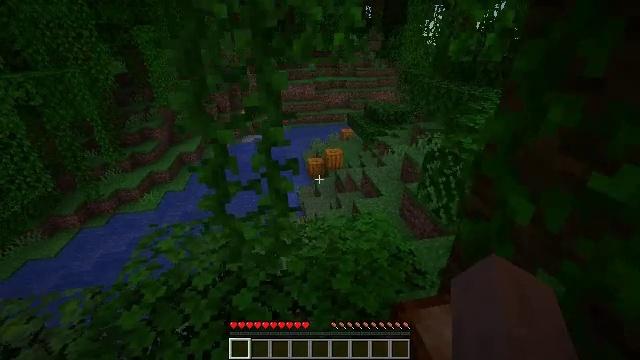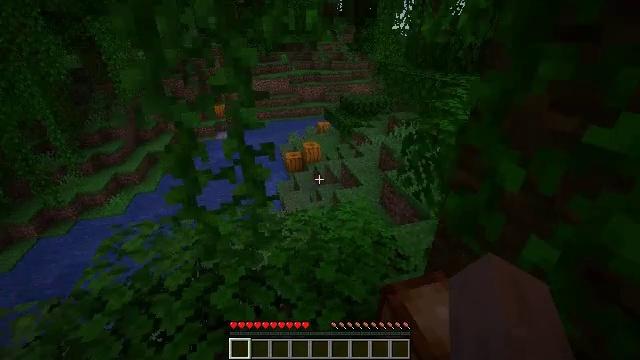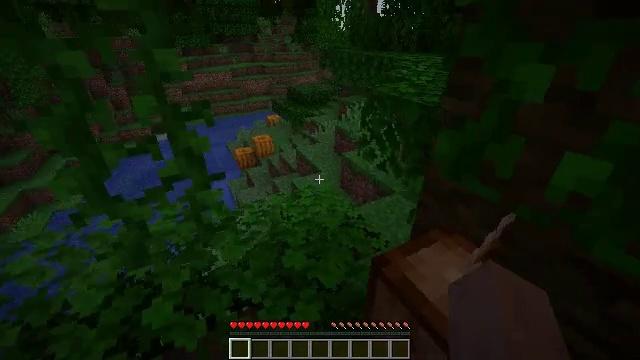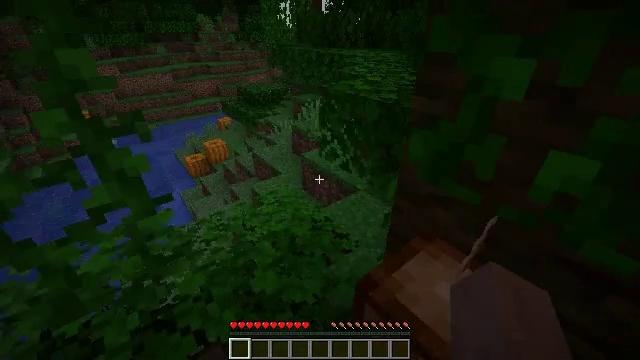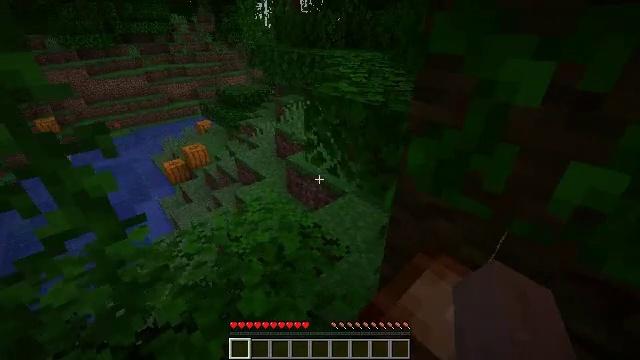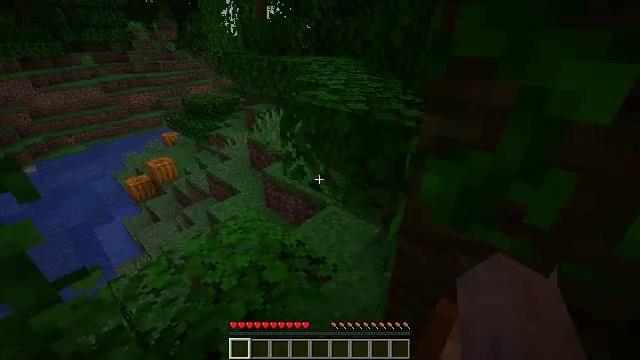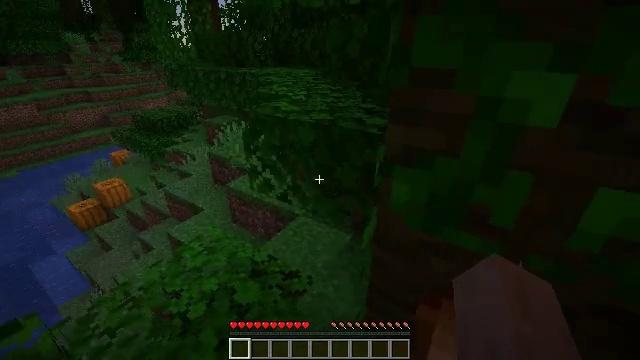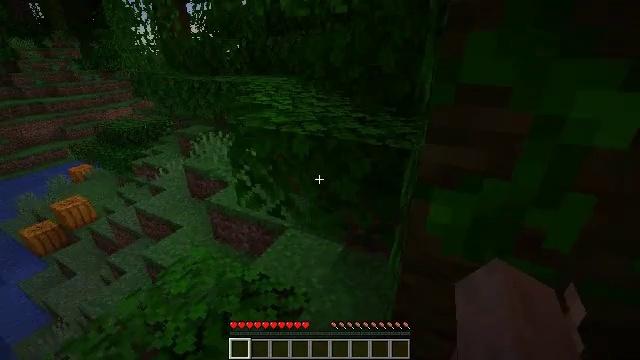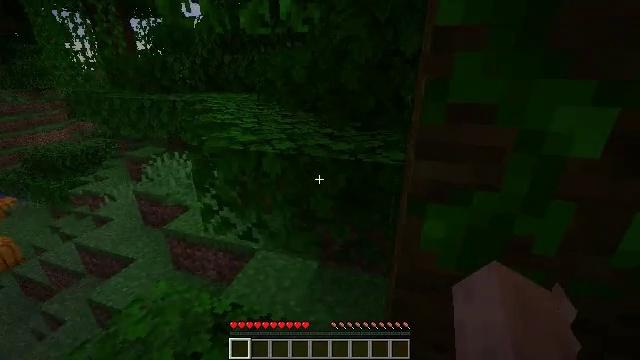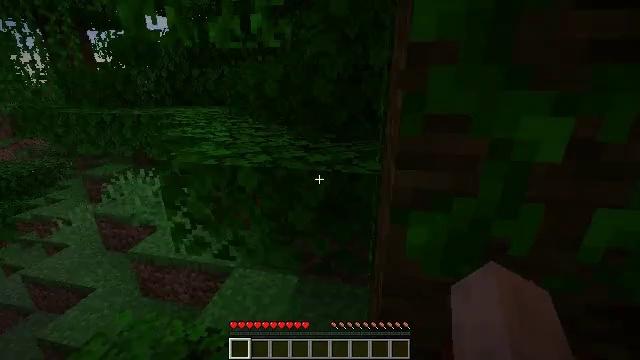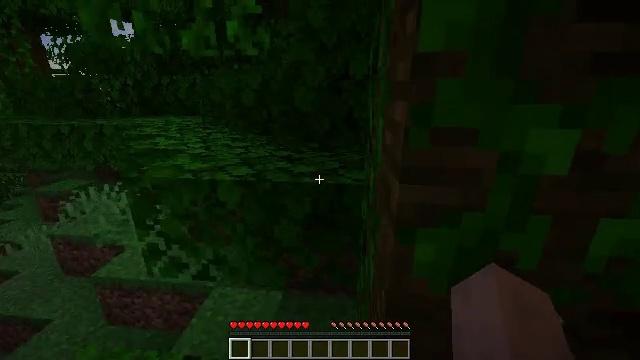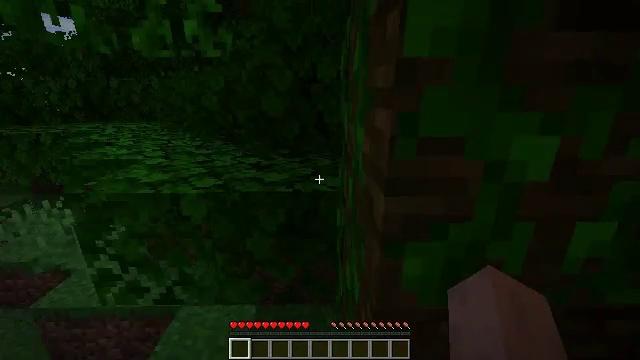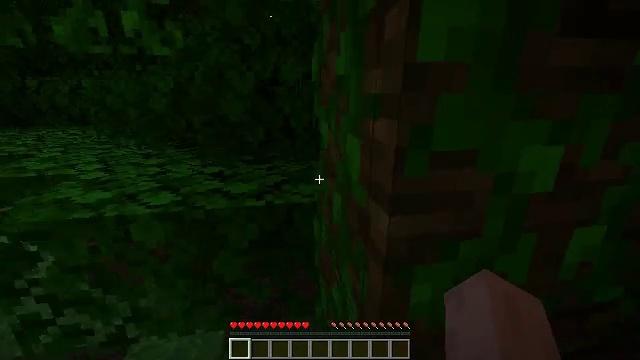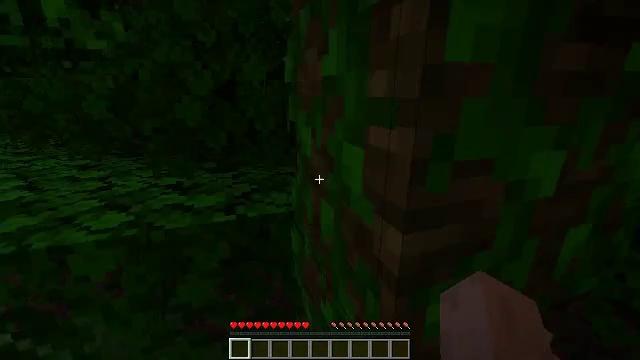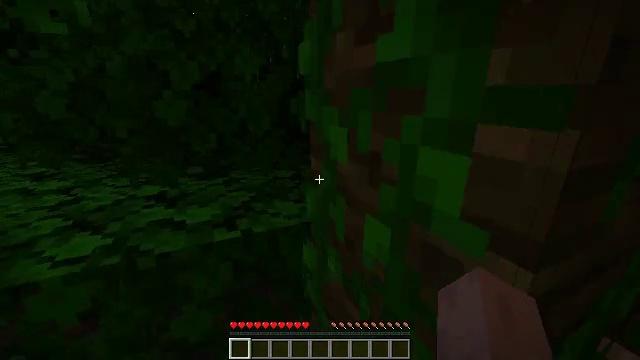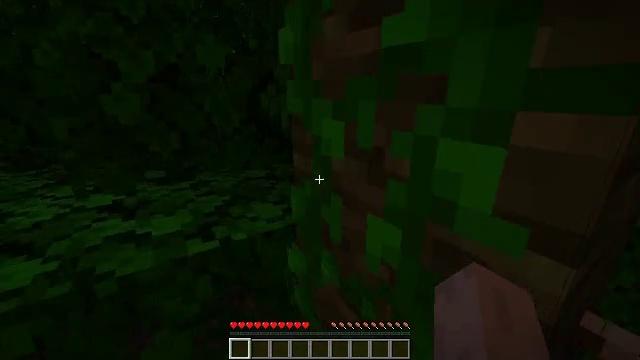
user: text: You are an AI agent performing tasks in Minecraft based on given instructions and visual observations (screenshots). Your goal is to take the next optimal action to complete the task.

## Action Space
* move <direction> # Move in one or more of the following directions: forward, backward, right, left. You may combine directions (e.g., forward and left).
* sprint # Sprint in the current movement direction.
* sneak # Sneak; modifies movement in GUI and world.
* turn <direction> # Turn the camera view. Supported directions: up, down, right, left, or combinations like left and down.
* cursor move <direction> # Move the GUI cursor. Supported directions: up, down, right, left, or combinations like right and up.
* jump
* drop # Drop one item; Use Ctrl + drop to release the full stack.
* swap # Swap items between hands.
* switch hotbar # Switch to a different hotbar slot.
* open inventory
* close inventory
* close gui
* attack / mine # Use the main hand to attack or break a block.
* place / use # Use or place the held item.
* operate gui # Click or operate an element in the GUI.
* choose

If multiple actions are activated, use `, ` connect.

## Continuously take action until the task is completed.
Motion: motion action
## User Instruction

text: Break the vines.
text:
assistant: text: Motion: move forward, turn right and down, attack / mine
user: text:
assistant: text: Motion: move forward, turn right, attack / mine
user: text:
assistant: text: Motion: move forward, turn right, attack / mine
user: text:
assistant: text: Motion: move forward, turn right, attack / mine
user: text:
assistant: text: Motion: move forward, turn right and up, attack / mine
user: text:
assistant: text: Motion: move forward, turn right and up, attack / mine
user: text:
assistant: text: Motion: move forward, turn right and up, attack / mine
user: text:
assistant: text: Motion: move forward, turn right and up, attack / mine
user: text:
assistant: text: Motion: move forward, turn right and up, attack / mine
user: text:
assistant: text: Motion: move forward, turn right and up, attack / mine
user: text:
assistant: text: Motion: move forward and move left, turn right, attack / mine
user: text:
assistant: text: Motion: move forward and move left, turn right, attack / mine
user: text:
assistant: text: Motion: move forward and move left, turn right, attack / mine
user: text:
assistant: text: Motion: move forward and move left, turn right, attack / mine
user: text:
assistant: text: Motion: move forward and move left, turn right, attack / mine
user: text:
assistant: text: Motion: move forward and move left, turn right and down, attack / mine
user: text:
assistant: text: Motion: move left, turn right and down, attack / mine
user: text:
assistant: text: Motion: turn right and down, attack / mine
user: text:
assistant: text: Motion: turn right and down, attack / mine
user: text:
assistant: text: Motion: turn right and down, attack / mine
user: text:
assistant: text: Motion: turn right, attack / mine
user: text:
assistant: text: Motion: attack / mine
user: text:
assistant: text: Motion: attack / mine
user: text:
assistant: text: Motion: attack / mine
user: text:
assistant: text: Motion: attack / mine
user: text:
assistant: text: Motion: attack / mine
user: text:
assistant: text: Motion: attack / mine
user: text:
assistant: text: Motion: attack / mine
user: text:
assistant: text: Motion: attack / mine
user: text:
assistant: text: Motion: attack / mine